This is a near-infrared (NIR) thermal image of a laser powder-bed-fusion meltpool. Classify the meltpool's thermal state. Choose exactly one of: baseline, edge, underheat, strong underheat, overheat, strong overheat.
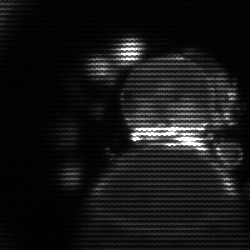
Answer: baseline